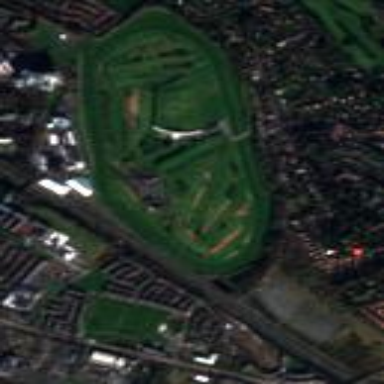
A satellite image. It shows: Sports center specializing in horse racing.